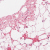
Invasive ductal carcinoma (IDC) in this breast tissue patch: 0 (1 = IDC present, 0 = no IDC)